Question: I am working in Android application but I'm stuck with the problem, when I get the image from camera I am displaying that image in imageview but I need to show the same image as thumbnail also. I have checked one application here is the <URL>
Here is the image:

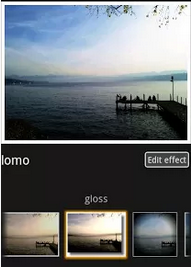
Answer: Use following method to get thumbnails.
This method is useful when you have "Path" of image.
'''
/**
* Create a thumb of given argument size
*
* @param selectedImagePath
* : String value indicate path of Image
* @param thumbWidth
* : Required width of Thumb
* @param thumbHeight
* : required height of Thumb
* @return Bitmap : Resultant bitmap
*/
public static Bitmap createThumb(String selectedImagePath, int thumbWidth,
int thumbHeight) {
BitmapFactory.Options options = new BitmapFactory.Options();
// Decode weakReferenceBitmap with inSampleSize set
options.inJustDecodeBounds = true;
BitmapFactory.decodeFile(selectedImagePath, options);
final int height = options.outHeight;
final int width = options.outWidth;
int inSampleSize = 1;
if (height > thumbHeight || width > thumbWidth) {
if (width > height) {
inSampleSize = Math.round((float) height / (float) thumbHeight);
} else {
inSampleSize = Math.round((float) width / (float) thumbWidth);
}
}
options.inJustDecodeBounds = false;
options.inSampleSize = inSampleSize;
return BitmapFactory.decodeFile(selectedImagePath, options);
}
'''
To use this method,
'''
createThumb("path of image",100,100);
'''
This method is used when you have of your image.
'''
public static Bitmap createThumb(Bitmap sourceBitmap, int thumbWidth,int thumbHeight) {
return Bitmap.createScaledBitmap(sourceBitmap, thumbWidth, thumbHeight,true);
}
'''
to use this method
'''
createThumb(editedImage, 100, 100);
'''